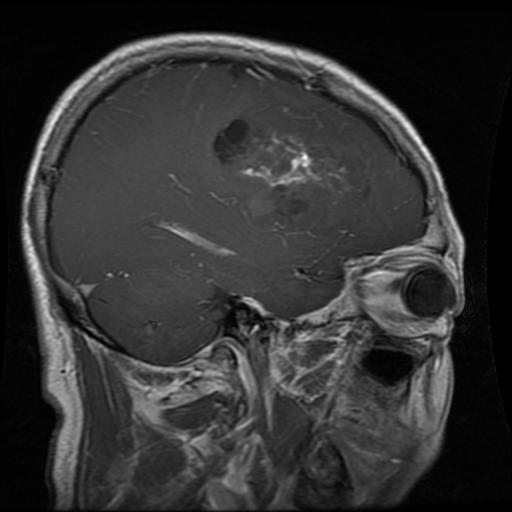
Label: glioma